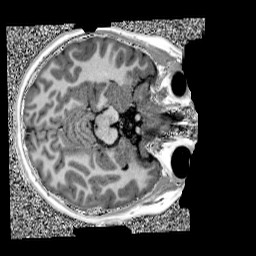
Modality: UNIT1
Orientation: axial
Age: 10
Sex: female
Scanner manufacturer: siemens
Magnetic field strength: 3 T
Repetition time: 4 s
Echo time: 0.00299 s